Interaction volume radius: 5 \u00c5
Interaction volume height: 10 \u00c5
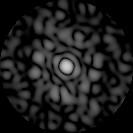
Disorder parameter: 0.7647